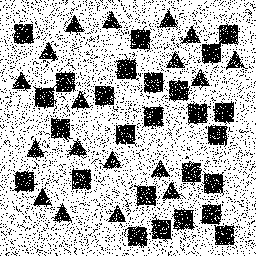
Squares: 26
Triangles: 18
Stars: 0
Total shapes: 44